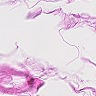
Metastatic tissue present: no